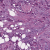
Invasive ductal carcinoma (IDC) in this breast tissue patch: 1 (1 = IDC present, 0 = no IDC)